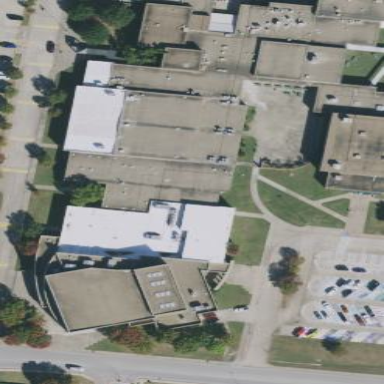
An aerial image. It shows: School building.